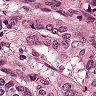
Metastatic tissue present: yes